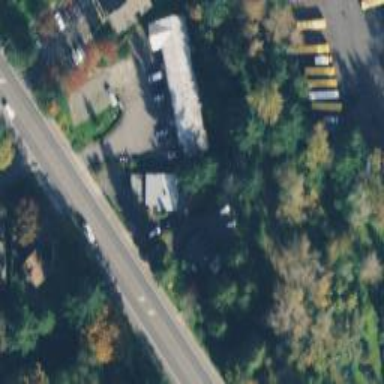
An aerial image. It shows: Veterinary facility.